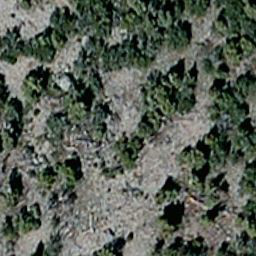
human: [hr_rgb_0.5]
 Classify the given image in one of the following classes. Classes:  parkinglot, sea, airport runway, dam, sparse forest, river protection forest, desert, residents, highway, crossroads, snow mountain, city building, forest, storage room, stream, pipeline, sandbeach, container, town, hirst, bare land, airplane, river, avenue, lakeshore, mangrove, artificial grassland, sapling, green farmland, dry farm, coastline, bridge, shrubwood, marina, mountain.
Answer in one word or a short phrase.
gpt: sparse forest